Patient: sex M, age 72
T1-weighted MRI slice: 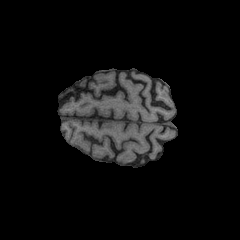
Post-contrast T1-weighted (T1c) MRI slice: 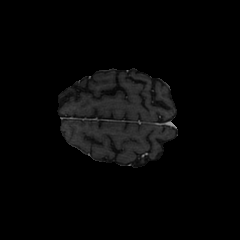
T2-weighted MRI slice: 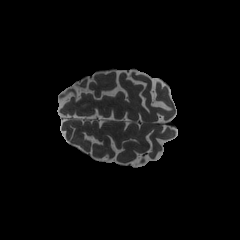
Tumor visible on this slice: no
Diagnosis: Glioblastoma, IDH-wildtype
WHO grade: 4